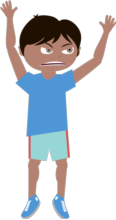
mad boy hands up